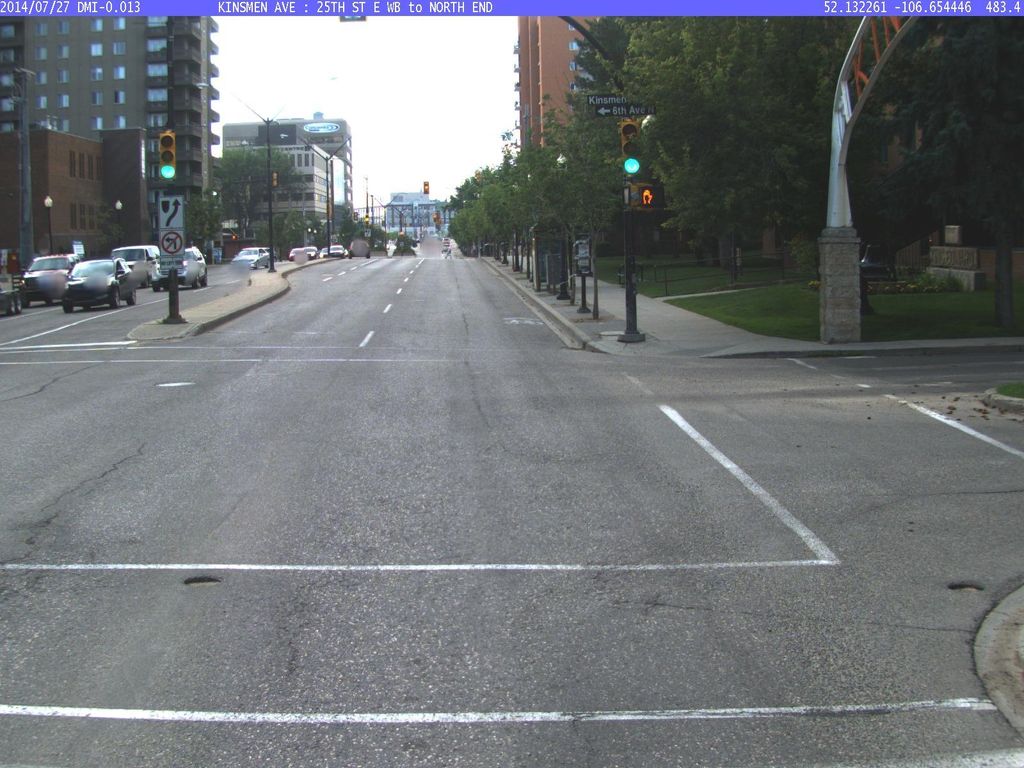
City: saskatoon